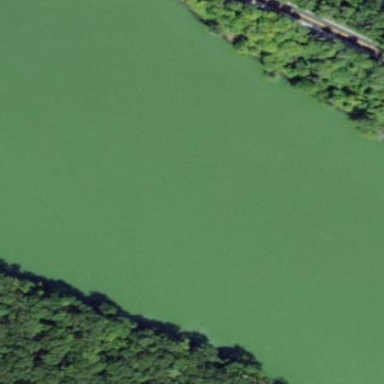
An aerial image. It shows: Pond surrounded by natural water.